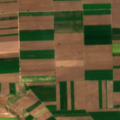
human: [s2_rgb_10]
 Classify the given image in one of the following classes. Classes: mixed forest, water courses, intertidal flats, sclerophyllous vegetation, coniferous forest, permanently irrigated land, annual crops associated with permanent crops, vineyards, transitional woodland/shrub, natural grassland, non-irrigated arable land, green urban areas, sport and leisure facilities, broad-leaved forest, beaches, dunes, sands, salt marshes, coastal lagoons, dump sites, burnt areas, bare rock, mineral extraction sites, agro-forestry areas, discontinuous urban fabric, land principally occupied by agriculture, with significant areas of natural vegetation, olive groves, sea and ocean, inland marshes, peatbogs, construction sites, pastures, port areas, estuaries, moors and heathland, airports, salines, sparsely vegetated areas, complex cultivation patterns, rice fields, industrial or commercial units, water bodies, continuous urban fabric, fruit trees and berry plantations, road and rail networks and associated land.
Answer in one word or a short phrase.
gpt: non-irrigated arable land